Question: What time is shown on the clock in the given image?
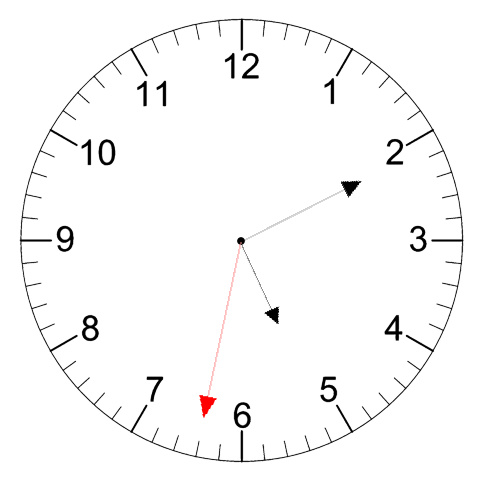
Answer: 05:10:32